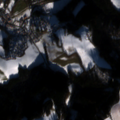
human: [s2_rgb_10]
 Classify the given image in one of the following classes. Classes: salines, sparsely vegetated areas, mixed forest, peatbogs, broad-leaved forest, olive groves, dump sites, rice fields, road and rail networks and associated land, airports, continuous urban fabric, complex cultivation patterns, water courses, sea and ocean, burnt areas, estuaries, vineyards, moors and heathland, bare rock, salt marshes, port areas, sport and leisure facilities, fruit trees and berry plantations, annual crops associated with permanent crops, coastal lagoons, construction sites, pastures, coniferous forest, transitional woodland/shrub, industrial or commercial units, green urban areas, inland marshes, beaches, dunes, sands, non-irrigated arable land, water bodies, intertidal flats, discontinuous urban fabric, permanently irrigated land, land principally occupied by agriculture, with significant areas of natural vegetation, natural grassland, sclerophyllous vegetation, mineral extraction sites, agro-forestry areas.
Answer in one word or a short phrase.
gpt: discontinuous urban fabric, non-irrigated arable land, pastures, complex cultivation patterns, mixed forest